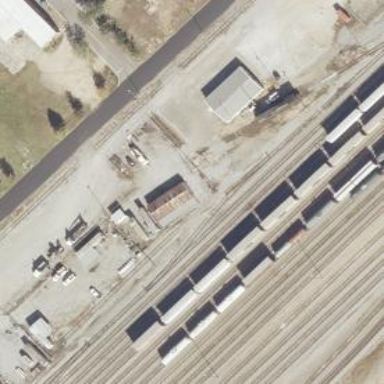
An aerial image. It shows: Railway yard used for servicing trains.